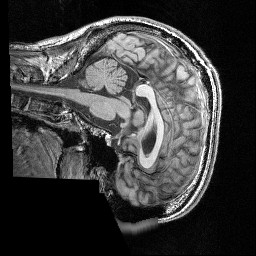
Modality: T1w
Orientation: sagittal
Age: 30
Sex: male